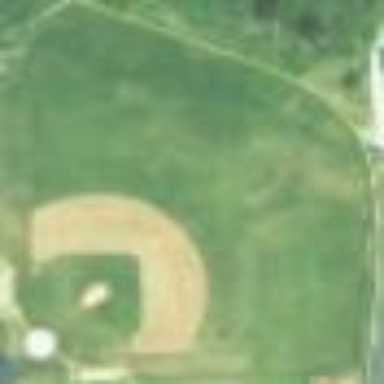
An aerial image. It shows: Baseball pitch for leisure and sports activities.